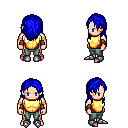
a pixel art fantasy rpg character, male body template, human, light skin, gold chest armor, teal pants, blue long hairstyle, cloth bracers, metal boots, four views (front, back, left, right), 2x2 character sprite sheet, small pixel art, hard edges, no anti-aliasing